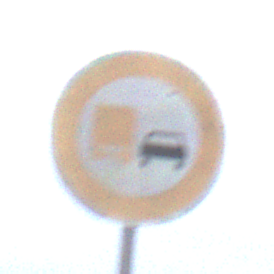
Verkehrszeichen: UeberholverbotKraftfahrzeuge
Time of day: MorningAfternoon
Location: Outdoor (Suburban)
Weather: Overcast
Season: NotSpecified
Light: Natural